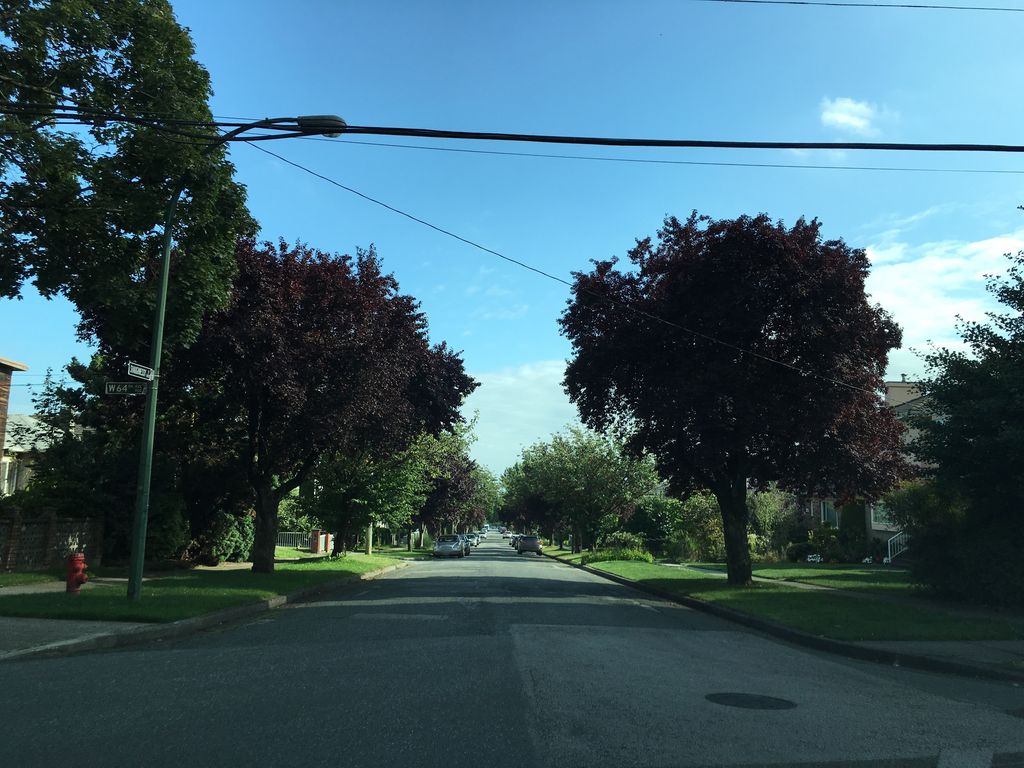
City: vancouver